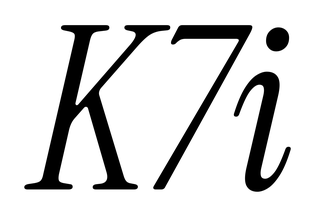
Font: InstrumentSerif-Italic